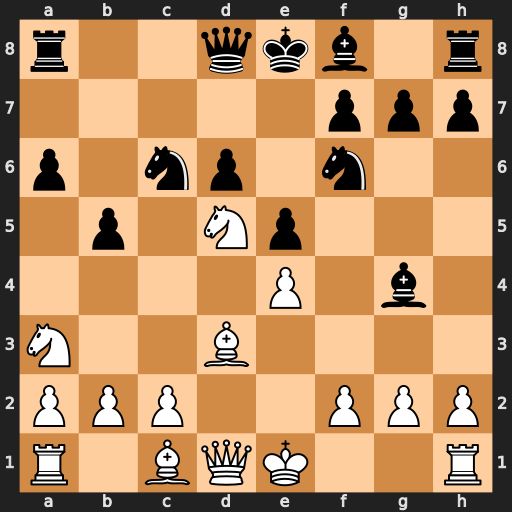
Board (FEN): r2qkb1r/5ppp/p1np1n2/1p1Np3/4P1b1/N2B4/PPP2PPP/R1BQK2R
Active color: w
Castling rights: KQkq
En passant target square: -
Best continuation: Nxf6+ gxf6 Qxg4